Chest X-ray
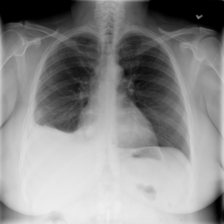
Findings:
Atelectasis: negative
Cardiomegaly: negative
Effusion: positive
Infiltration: negative
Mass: negative
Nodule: negative
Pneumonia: negative
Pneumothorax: positive
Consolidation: negative
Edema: negative
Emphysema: negative
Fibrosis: negative
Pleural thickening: negative
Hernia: negative